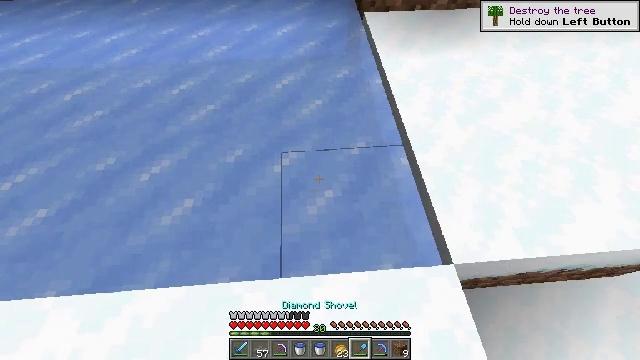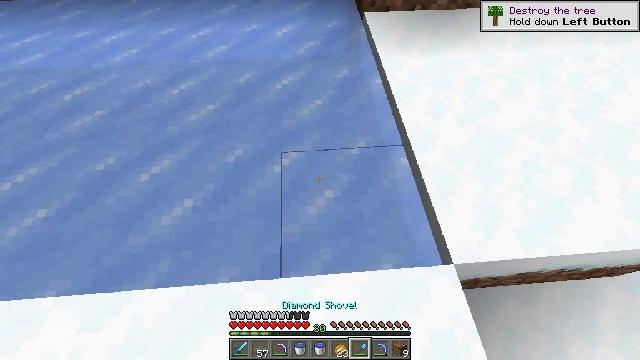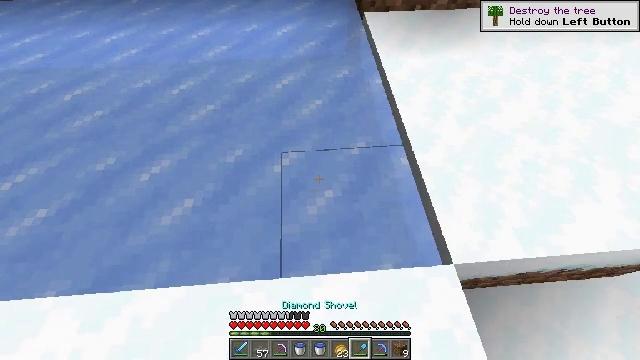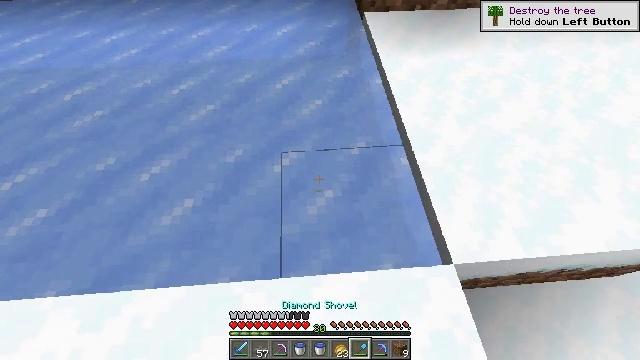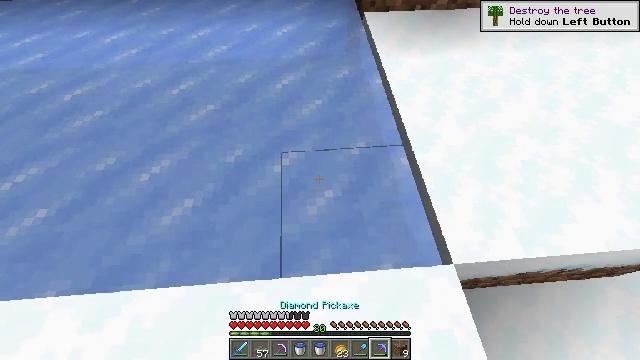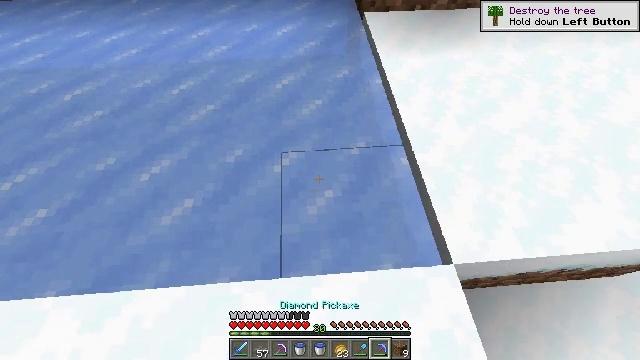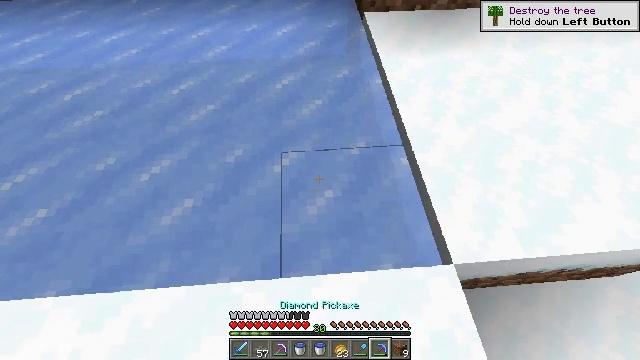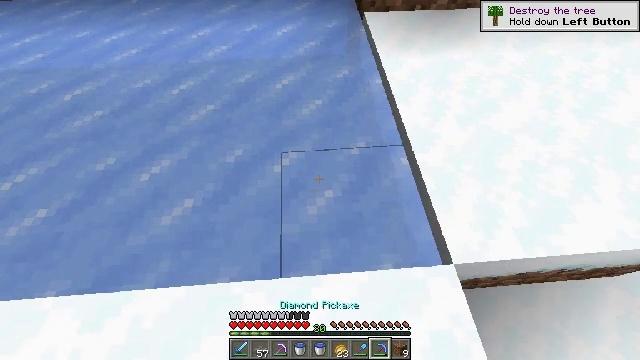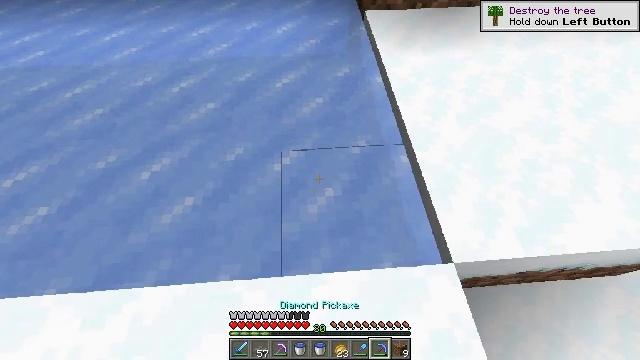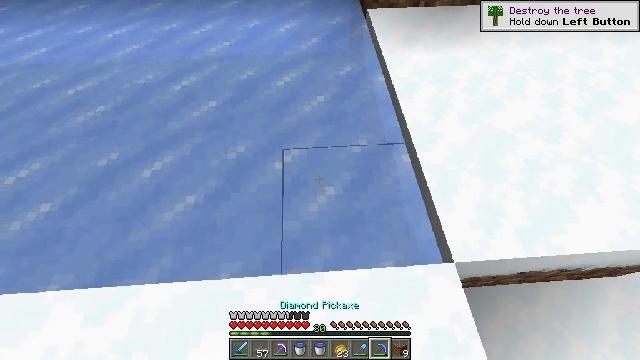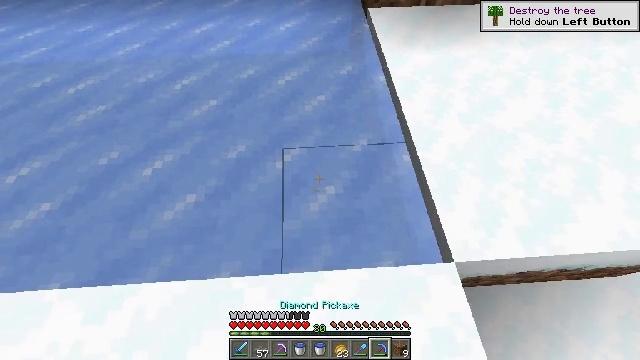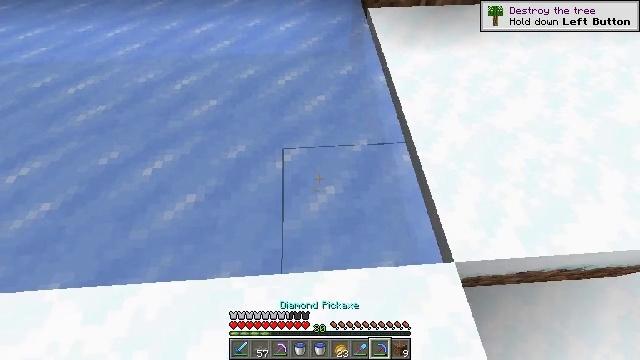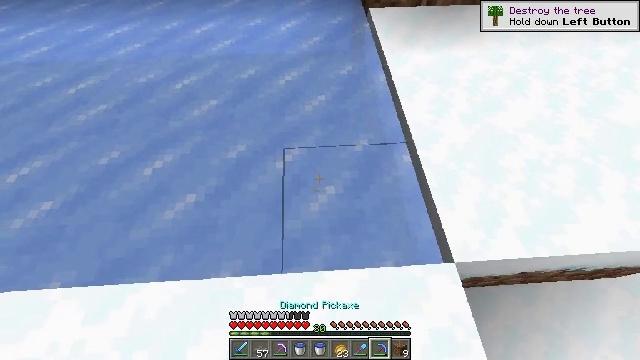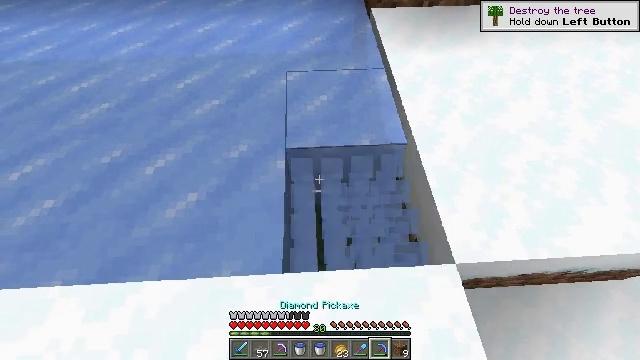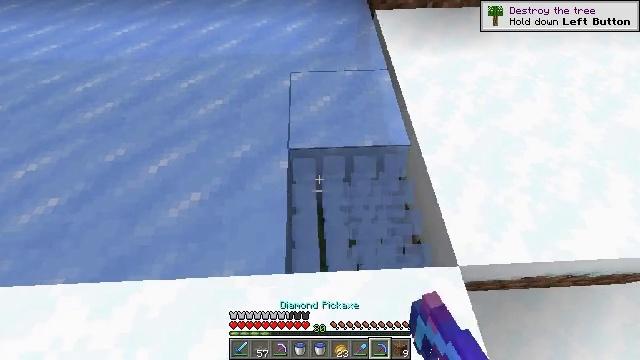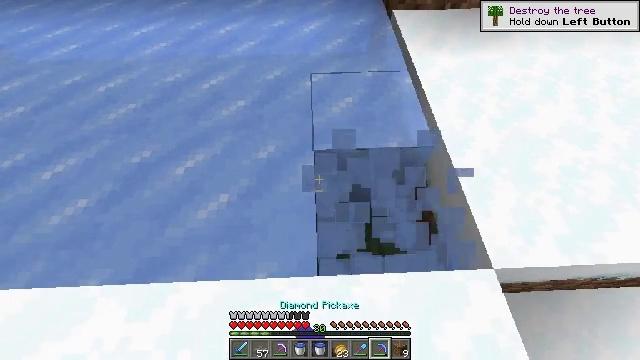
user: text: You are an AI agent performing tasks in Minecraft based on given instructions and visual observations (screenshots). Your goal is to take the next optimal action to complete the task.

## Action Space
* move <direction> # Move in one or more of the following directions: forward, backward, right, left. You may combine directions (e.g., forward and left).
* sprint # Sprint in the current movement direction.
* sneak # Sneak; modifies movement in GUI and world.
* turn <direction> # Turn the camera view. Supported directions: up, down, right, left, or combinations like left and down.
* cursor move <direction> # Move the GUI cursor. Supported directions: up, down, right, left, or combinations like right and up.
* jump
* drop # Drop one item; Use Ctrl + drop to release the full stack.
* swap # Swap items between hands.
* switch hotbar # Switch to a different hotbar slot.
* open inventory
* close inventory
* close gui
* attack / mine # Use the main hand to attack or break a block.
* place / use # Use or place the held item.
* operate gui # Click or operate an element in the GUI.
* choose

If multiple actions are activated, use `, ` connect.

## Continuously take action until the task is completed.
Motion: motion action
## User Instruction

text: Mine the ice block.
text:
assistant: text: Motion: no_op
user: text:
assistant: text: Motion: no_op
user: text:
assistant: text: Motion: no_op
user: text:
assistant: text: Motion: no_op
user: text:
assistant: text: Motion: no_op
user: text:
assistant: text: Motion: no_op
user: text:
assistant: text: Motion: no_op
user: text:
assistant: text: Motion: no_op
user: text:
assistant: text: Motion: no_op
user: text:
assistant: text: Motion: no_op
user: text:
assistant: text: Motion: no_op
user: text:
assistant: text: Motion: no_op
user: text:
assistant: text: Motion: attack / mine
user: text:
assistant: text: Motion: move left, attack / mine
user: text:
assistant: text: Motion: move left, attack / mine
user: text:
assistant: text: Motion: move left, attack / mine
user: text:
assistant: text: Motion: move left, turn left, attack / mine
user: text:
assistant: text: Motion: move left, turn left, attack / mine
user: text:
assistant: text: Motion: move left, attack / mine
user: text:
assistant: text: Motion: move left, attack / mine
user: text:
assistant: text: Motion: move left, attack / mine
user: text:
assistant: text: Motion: move left, attack / mine
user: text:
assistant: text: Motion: move left, attack / mine
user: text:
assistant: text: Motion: move left, attack / mine
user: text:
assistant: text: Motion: move left, attack / mine
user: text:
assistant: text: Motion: move left, attack / mine
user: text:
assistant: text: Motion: move left, attack / mine
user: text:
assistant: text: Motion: move left, attack / mine
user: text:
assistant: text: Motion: move left, attack / mine
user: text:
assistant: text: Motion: move left, attack / mine